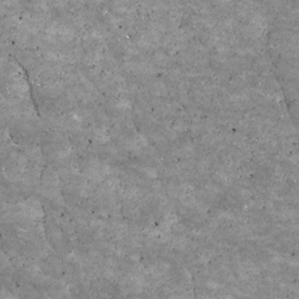
Label: non_frost